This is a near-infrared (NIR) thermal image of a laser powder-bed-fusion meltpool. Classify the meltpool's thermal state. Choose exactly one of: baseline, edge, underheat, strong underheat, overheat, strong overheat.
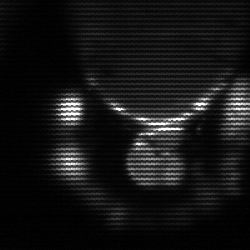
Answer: baseline